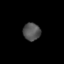
Tissue: prostate
Cell type: Epithelial cells
Senescence score: 0.2737
Nuclear area (px): 301
Mean DAPI intensity: 82.698